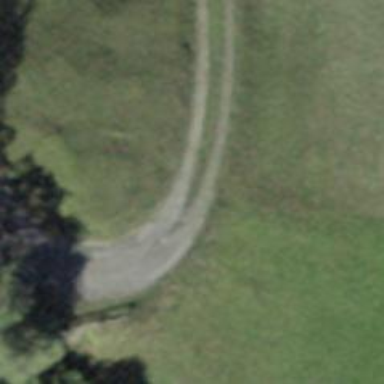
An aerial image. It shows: Unpaved service road.